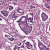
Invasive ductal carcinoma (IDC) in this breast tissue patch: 1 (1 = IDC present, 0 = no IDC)